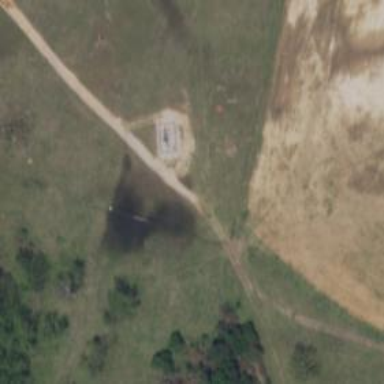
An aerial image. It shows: Petroleum well.